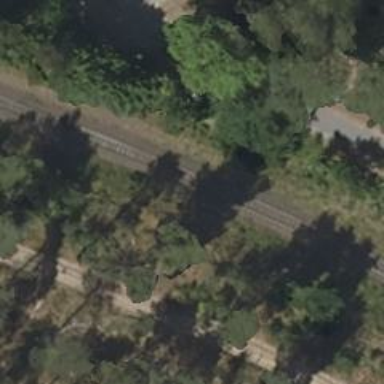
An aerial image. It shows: Signal light at railway crossing.